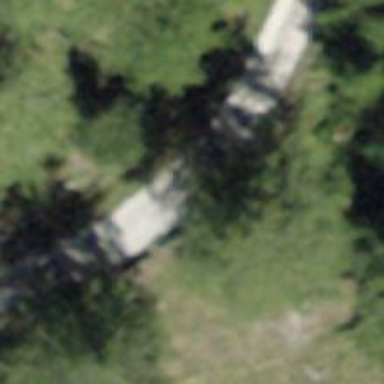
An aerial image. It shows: Brown bench.